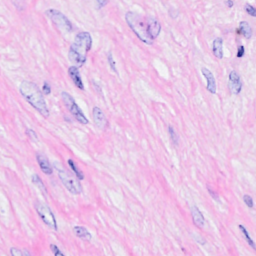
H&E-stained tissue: Breast